Field crop: tomato
Growth stage: 2
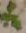
Species: solanum